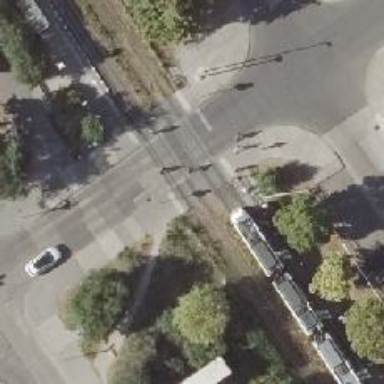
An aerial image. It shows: Tram crossing on the railway.